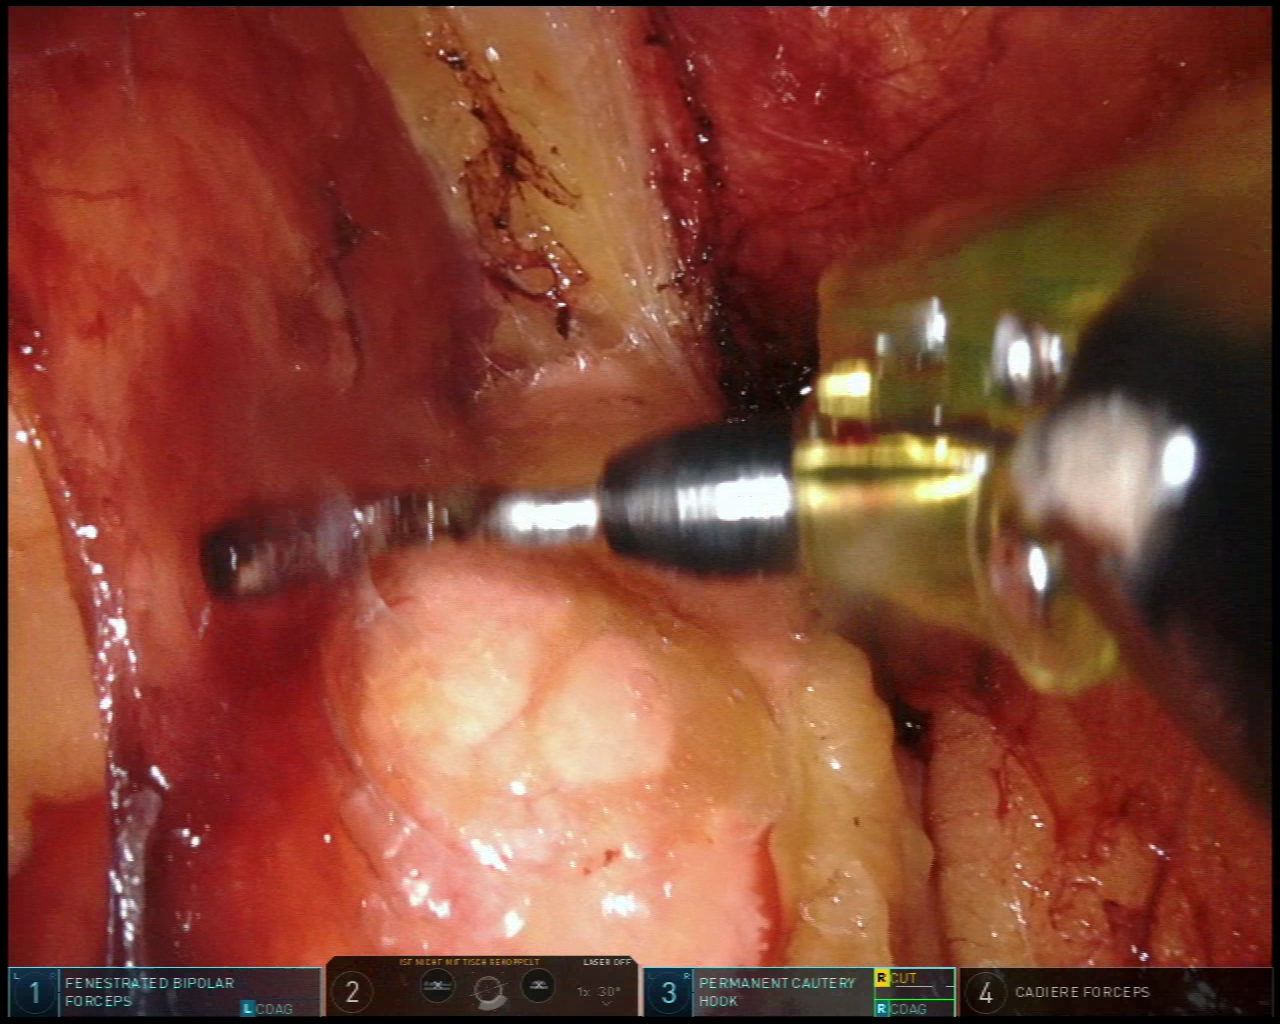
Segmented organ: pancreas
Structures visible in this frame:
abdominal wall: no
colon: no
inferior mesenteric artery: no
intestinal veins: no
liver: no
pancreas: yes
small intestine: no
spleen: no
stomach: no
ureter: no
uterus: no
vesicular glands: no